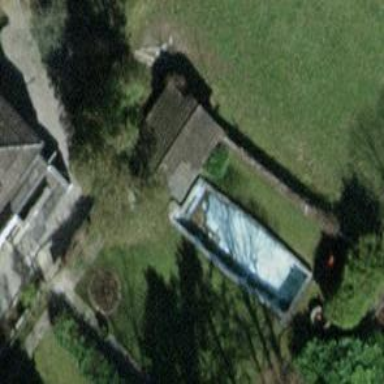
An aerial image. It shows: Swimming pool located in leisure land.